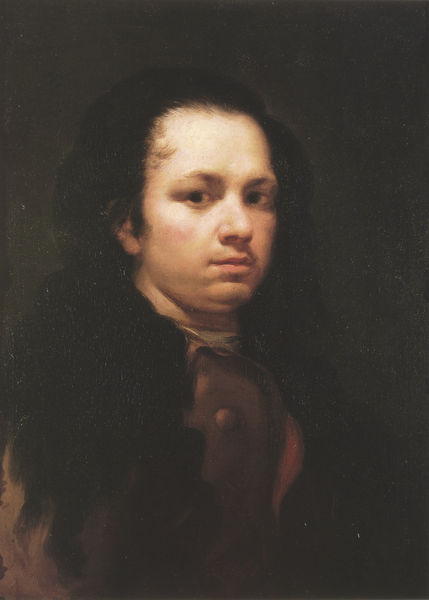
Titel: Self-Portrait
Künstler: Francisco José Goya Lucientes
Standort: Madrid
Institution: (Privatsammlung)
Schlagwörter: dunkel, gemälde, mann, schatten, weiß, braun, frisur, haar, hell, hintergrund, licht, mund, nase, ohr, profil, schwarz, stirn, blick, rot, tuch, malerei, anzug, jacke, jung, augen, barock, blass, gesicht, inkarnat, kleidung, kragen, mensch, pelz, rembrandt, bildnis, hals, niederlande, portrait, porträt, öl, auge, haare, mantel, stoff, augenbrauen, frontal, haarpracht, kinn, knopf, lippe, lippen, locken, ohren, rouge, scheitel, rund, fell, mähne, perücke, lächeln, wangen, backen, wangenrot, violett, ausdruck, romantik, ölgemälde, dick, ernst, finster, glatze, goya, altrosa, junge, wange, augenbraue, selbstporträt, ohrläppchen, hoch, hoh, baun, hohe stirn, halbprofil, doppelkinn, backe, haaransatz, dürer, röte, dicklich, perrücke, rembrand, langhaar, tich, knollnase, aug, cranach, wangenröte, langes haar, halbprofik, rembrandt van rijn, offene jacke, stirnhaare